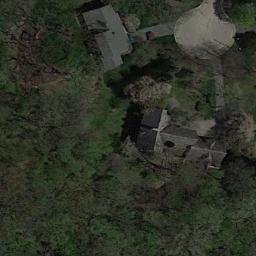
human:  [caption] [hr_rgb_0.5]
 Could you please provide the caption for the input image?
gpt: A path leads to this house with black roof .

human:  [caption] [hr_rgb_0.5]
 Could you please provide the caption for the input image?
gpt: The sparse residential is on the grass next to some trees and bare land .

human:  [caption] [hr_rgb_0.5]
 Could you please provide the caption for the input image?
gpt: The sparse residential  is surrounded by trees .

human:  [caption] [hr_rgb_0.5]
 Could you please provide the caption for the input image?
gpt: There are several houses of various sizes and many green trees in a sparse residential area .

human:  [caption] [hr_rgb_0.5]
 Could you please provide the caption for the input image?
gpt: A sparse residential area with many green trees and two black buildings .